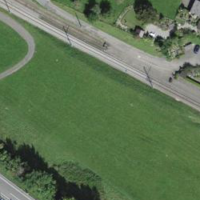
EUNIS habitat code: 24
Species observed at this site:
Melanargia galathea